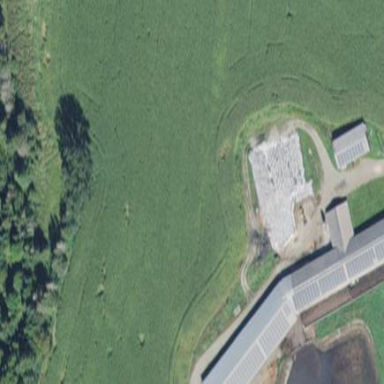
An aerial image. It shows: Farm auxiliary building.